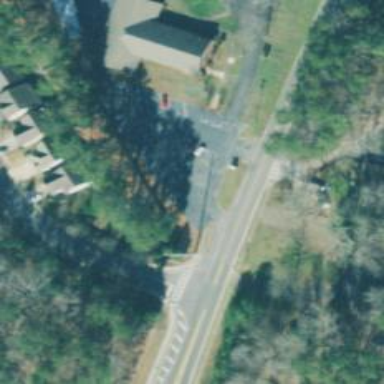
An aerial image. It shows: Service road.